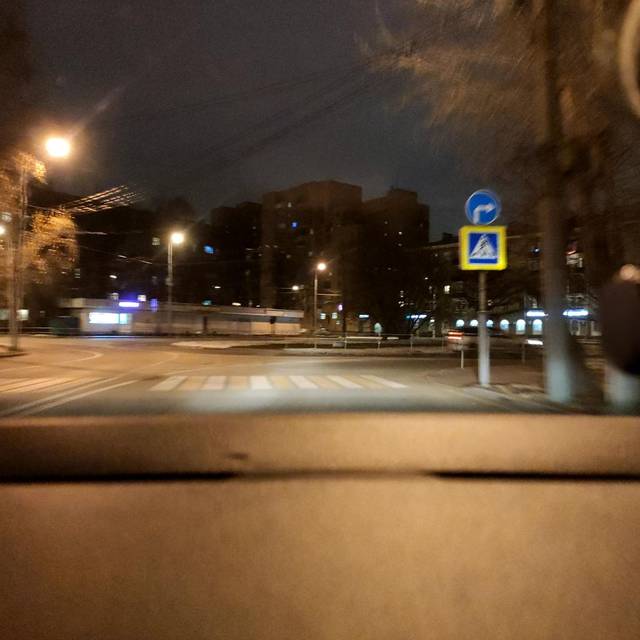
Region: Russia
Coordinates: 55.75, 37.802